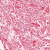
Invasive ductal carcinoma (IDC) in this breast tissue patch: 0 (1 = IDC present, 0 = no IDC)